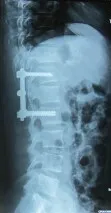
(d) Pedicle screws and connecting rods were used to reconstruct the area.
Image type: radiology (x_ray)